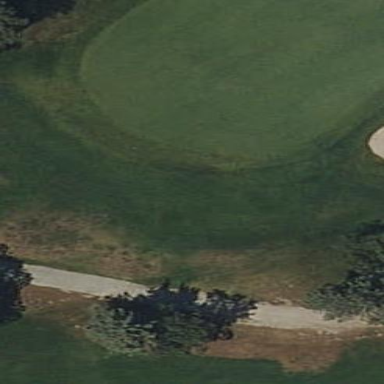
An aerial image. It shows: Golf green.